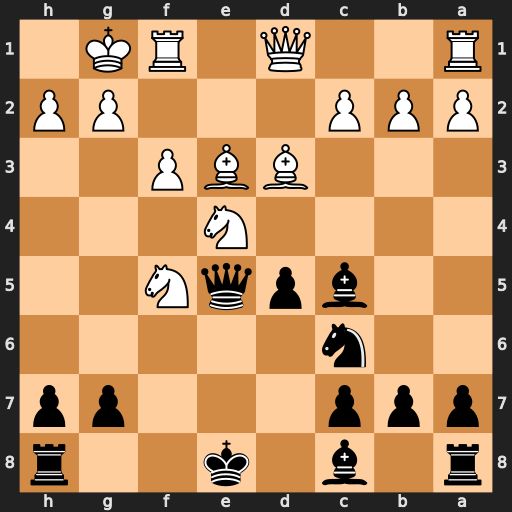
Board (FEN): r1b1k2r/ppp3pp/2n5/2bpqN2/4N3/3BBP2/PPP3PP/R2Q1RK1
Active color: b
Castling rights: kq
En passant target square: -
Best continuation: dxe4 fxe4 Bxf5 Rxf5 Bxe3+